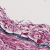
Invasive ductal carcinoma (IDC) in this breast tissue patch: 0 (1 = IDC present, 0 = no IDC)